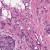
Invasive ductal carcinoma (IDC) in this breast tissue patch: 0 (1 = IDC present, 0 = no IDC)